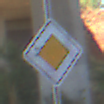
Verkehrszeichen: Vorfahrtsstrasse
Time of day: Midday
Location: Roofed (Underpass)
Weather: Clear
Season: NotSpecified
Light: Natural